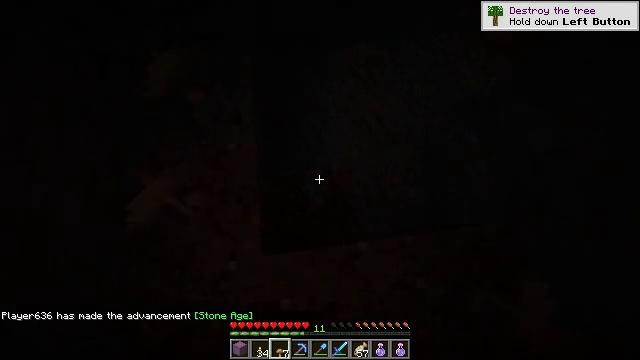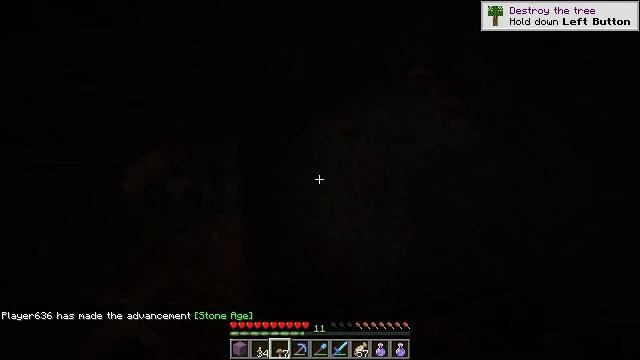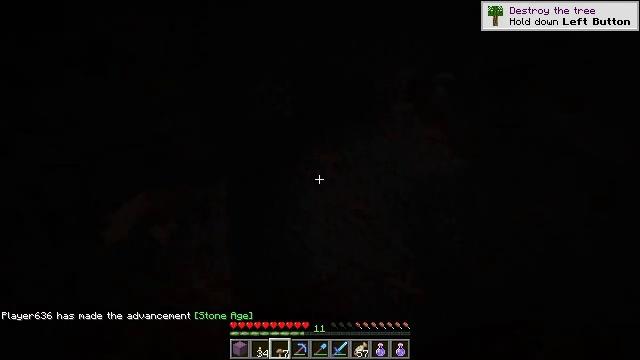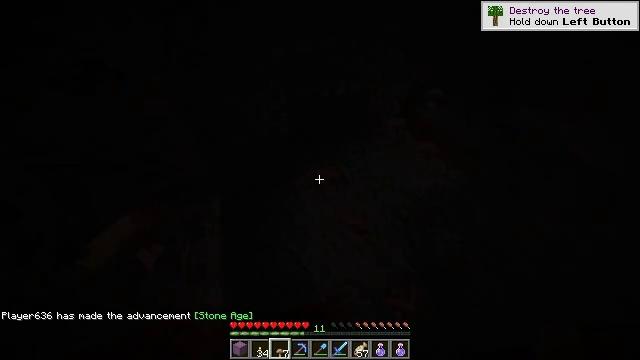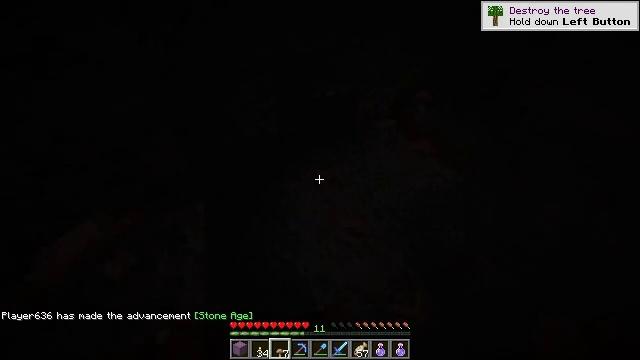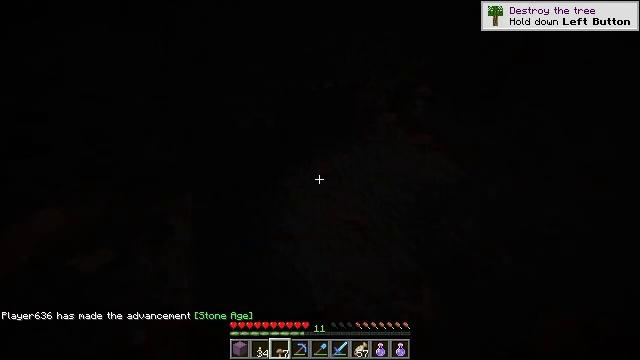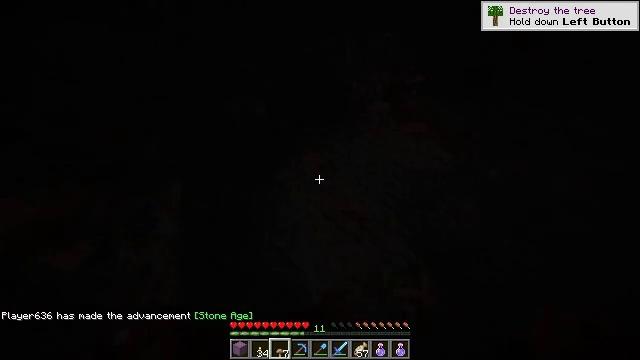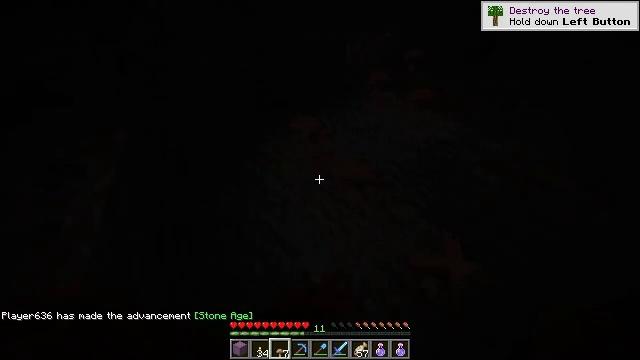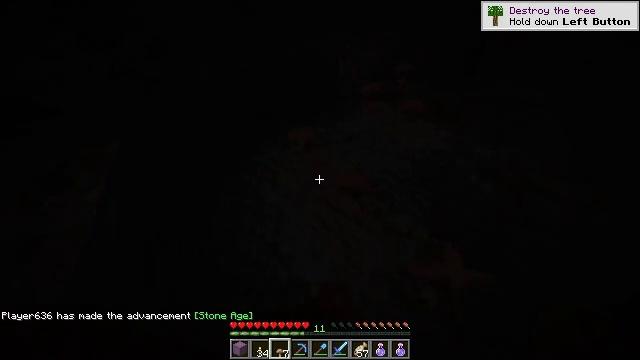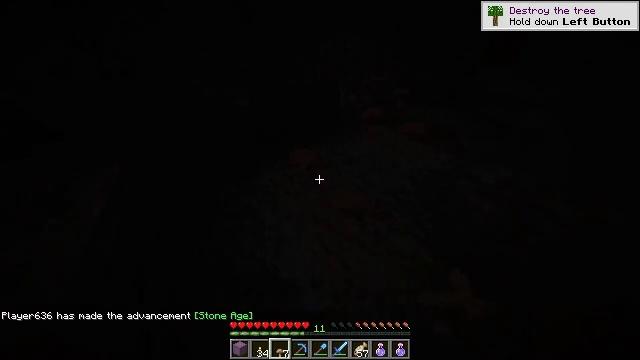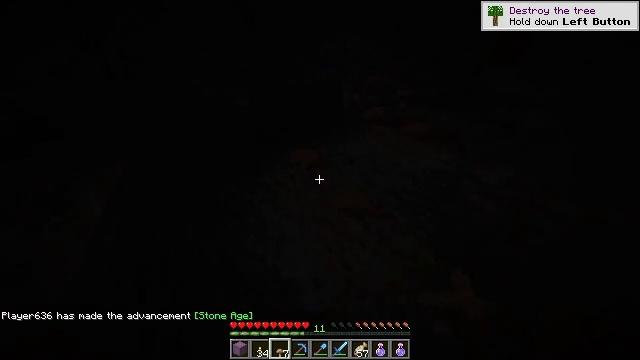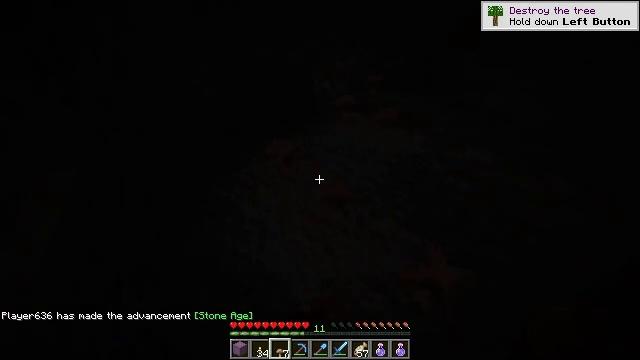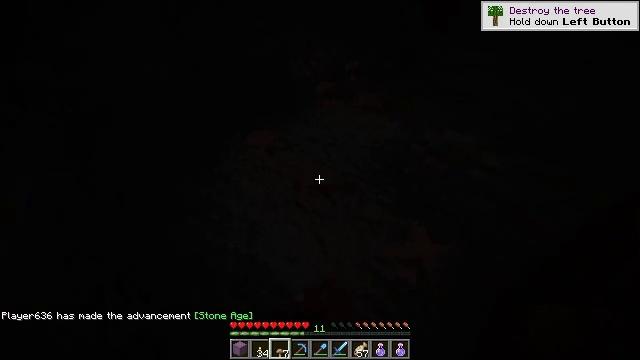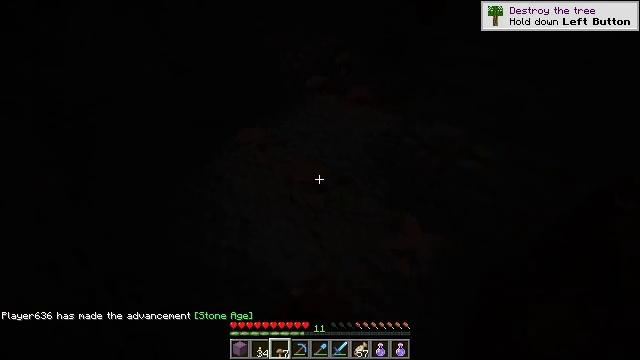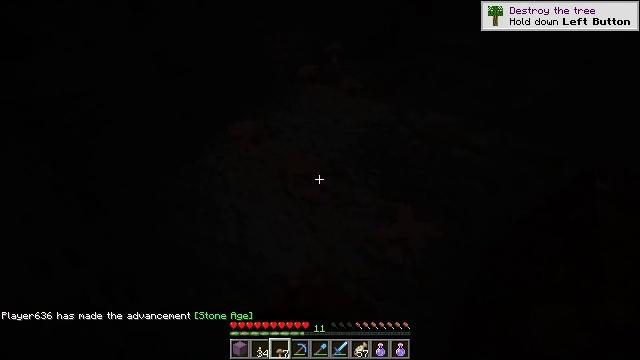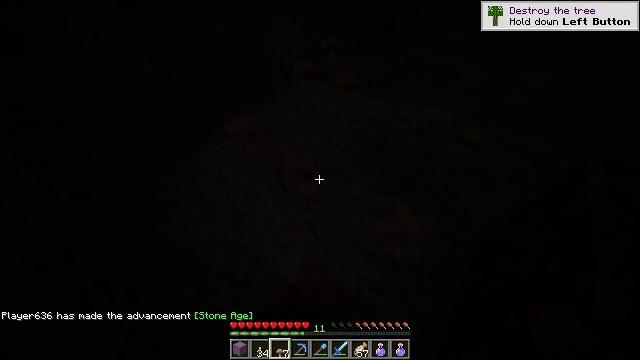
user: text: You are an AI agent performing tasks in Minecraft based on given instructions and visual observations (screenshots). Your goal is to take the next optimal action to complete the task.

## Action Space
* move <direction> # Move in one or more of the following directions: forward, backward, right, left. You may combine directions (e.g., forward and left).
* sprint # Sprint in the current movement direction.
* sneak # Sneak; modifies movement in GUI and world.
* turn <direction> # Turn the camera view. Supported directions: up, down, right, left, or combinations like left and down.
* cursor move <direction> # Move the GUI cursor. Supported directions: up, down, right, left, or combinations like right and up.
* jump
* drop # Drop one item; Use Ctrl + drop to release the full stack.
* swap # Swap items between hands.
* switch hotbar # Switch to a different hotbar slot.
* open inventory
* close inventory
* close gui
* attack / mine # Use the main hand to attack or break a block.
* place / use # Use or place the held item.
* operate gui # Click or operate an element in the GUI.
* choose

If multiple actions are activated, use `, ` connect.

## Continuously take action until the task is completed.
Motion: motion action
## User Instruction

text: Break the brown mushroom from its spot.
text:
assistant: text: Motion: turn right and up
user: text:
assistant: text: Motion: turn right and up
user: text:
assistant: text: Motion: turn right and up
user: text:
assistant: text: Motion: turn right and up
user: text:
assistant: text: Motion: no_op
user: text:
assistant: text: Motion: turn right and down
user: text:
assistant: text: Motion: turn right
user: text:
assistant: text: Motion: turn right and up
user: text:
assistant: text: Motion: turn up
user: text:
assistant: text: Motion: no_op
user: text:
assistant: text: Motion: turn right and down
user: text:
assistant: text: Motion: turn right and down
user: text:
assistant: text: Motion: turn right and down
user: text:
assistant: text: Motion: turn right and down
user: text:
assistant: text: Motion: turn right and down
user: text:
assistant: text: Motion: no_op
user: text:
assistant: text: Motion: no_op
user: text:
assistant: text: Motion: attack / mine
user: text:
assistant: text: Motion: attack / mine
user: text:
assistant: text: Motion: move forward, turn up
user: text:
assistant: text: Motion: move forward, turn right and up
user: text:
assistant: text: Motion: move forward, turn right and up
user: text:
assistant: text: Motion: move forward, turn right and up
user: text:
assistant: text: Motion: move forward, turn right and up
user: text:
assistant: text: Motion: move forward, turn right
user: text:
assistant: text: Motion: move forward
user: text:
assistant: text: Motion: move forward
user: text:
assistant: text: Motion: move forward, turn right
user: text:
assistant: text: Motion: turn right
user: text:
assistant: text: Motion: turn right